Question: I cannot find the documentation about the several options (checkboxes) that are visible when commiting.

I'm looking for an option to 'squash' all commits from the IDE, and I'm wondering if one of these options couldn't help me to do that. Is there any official documentation about the different options?
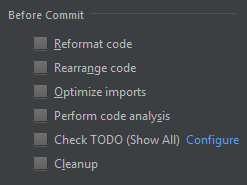
Answer: Here are the brief descriptions of the before commit operations (<URL>:
| Operation | Description |
| --------- | ----------- |
| Reformat code | Perform code formatting according to the Project Code Style settings. |
| Rearrange code | Rearrange your code according to the arrangement rules preferences. |
| Optimize imports | Remove redundant import statements. |
| Perform code analysis | Perform code analysis Run code inspection on the files you are about to commit/shelve. |
| Check TODO (filter name) | Review the TODO items matching the specified filter. Click Configure to choose an existing TODO filter, or open the TODO settings page and define a new filter to be applied. |
| Cleanup | Automatically apply the current inspection profile to the files you are going to commit/shelve. |
| Update copyright | Add or update a copyright notice according to the selected copyright profile - scope combination. |